Question: I am trying to print something out in the console and want to make sure it is aligned properly. What I am getting is:

But what I want is for the Location.... to be all aligned. Not sure how to fix this. My code is:
'''
print("{:>7}{:>60}".format(date, longitude))
'''
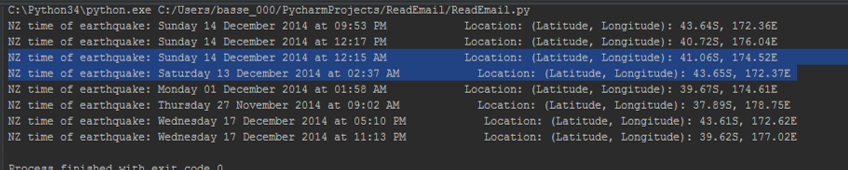
Answer: Your format string specifies a width of 7 characters for date, but strings like "Sunday 14 December 2014 at 09.53 PM" are far longer and appear with their natural length. Replace 7 with an appropriate large number (at least the maximum possible length of the date string) to obtain the padding you want.